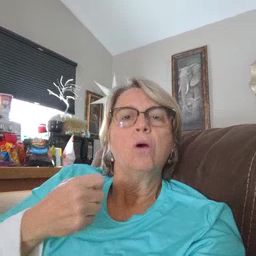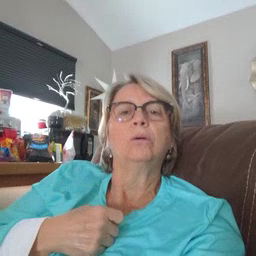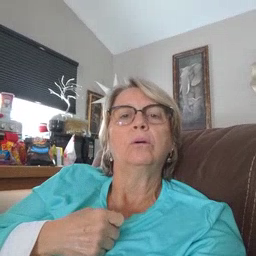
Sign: car